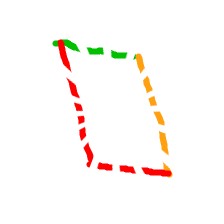
Shape: parallelogram